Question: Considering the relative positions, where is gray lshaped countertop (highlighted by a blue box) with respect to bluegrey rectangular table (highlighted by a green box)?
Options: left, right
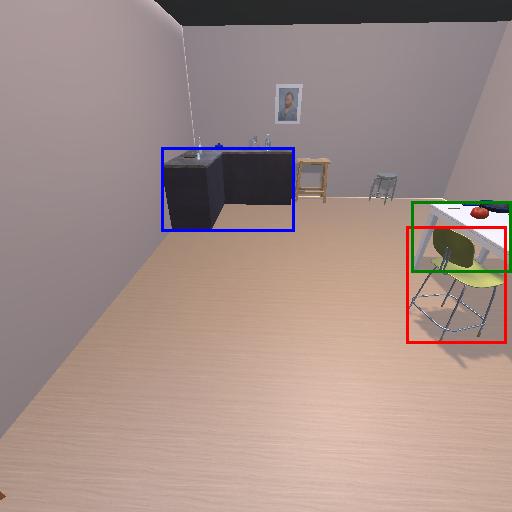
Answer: left